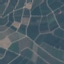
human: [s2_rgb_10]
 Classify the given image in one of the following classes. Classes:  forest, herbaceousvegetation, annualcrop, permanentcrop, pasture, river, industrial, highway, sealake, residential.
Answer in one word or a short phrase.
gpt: PermanentCrop